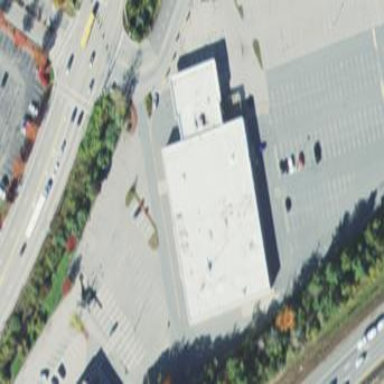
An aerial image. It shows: Building that houses car repair shop.